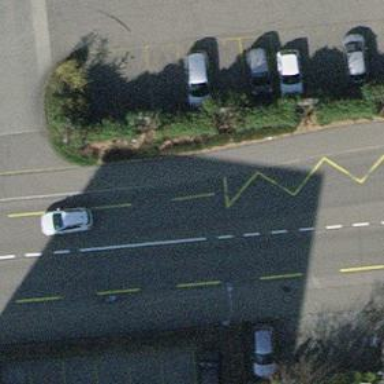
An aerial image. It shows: Platform for public transport on the road.